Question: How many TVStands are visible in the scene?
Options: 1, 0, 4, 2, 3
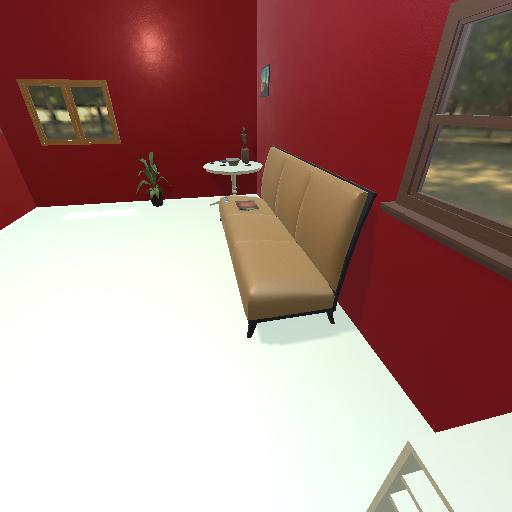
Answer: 1